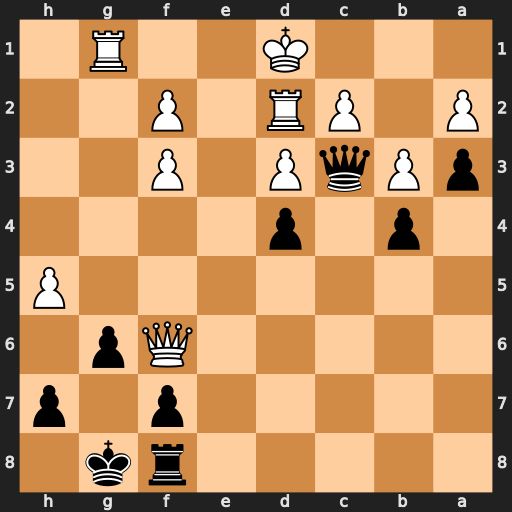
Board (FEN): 5rk1/5p1p/5Qp1/7P/1p1p4/pPqP1P2/P1PR1P2/3K2R1
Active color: b
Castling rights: -
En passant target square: -
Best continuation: Qa1+ Ke2 Re8+ Qe7 Rxe7#